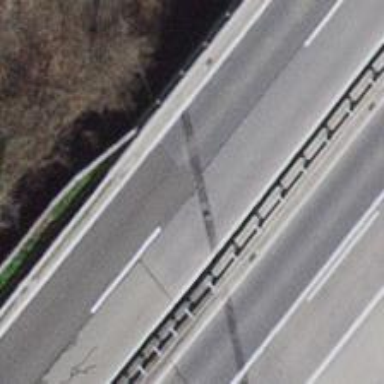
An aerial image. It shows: Asphalt bridge on trunk highway that is designated as motorroad.